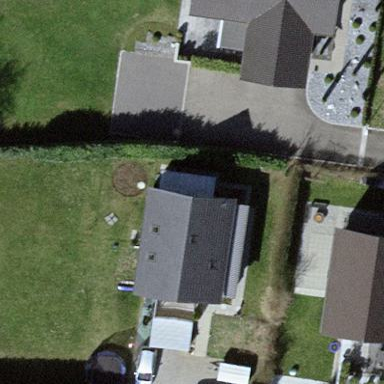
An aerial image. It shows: Simple and straightforward house.